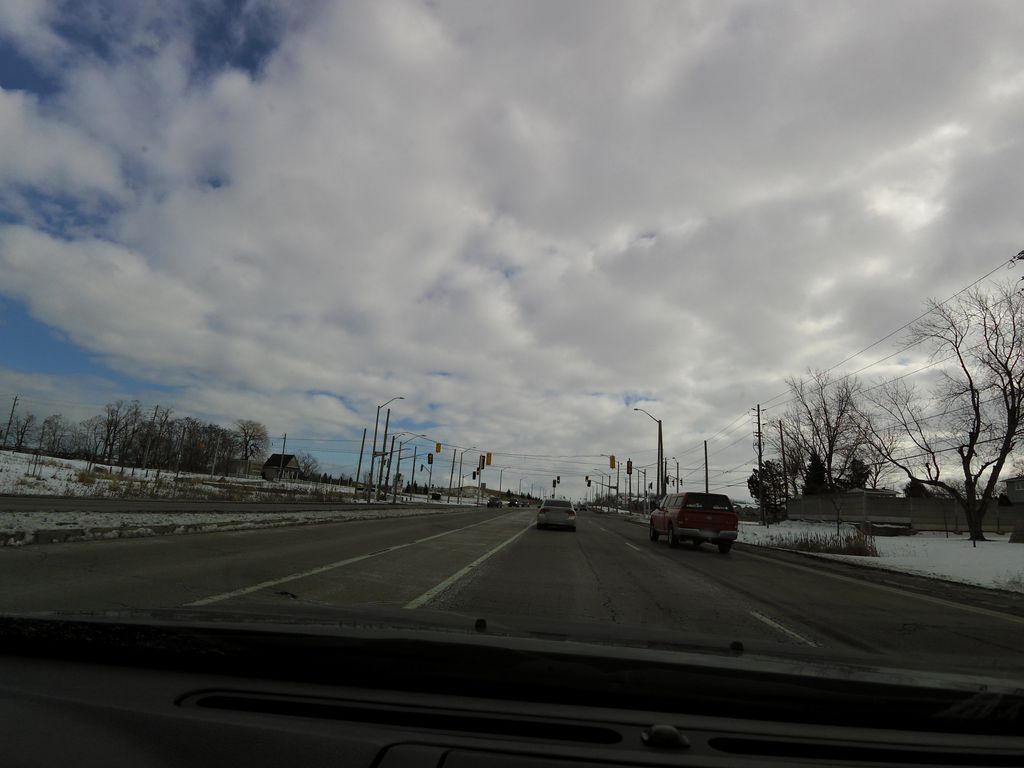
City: hamilton